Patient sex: M
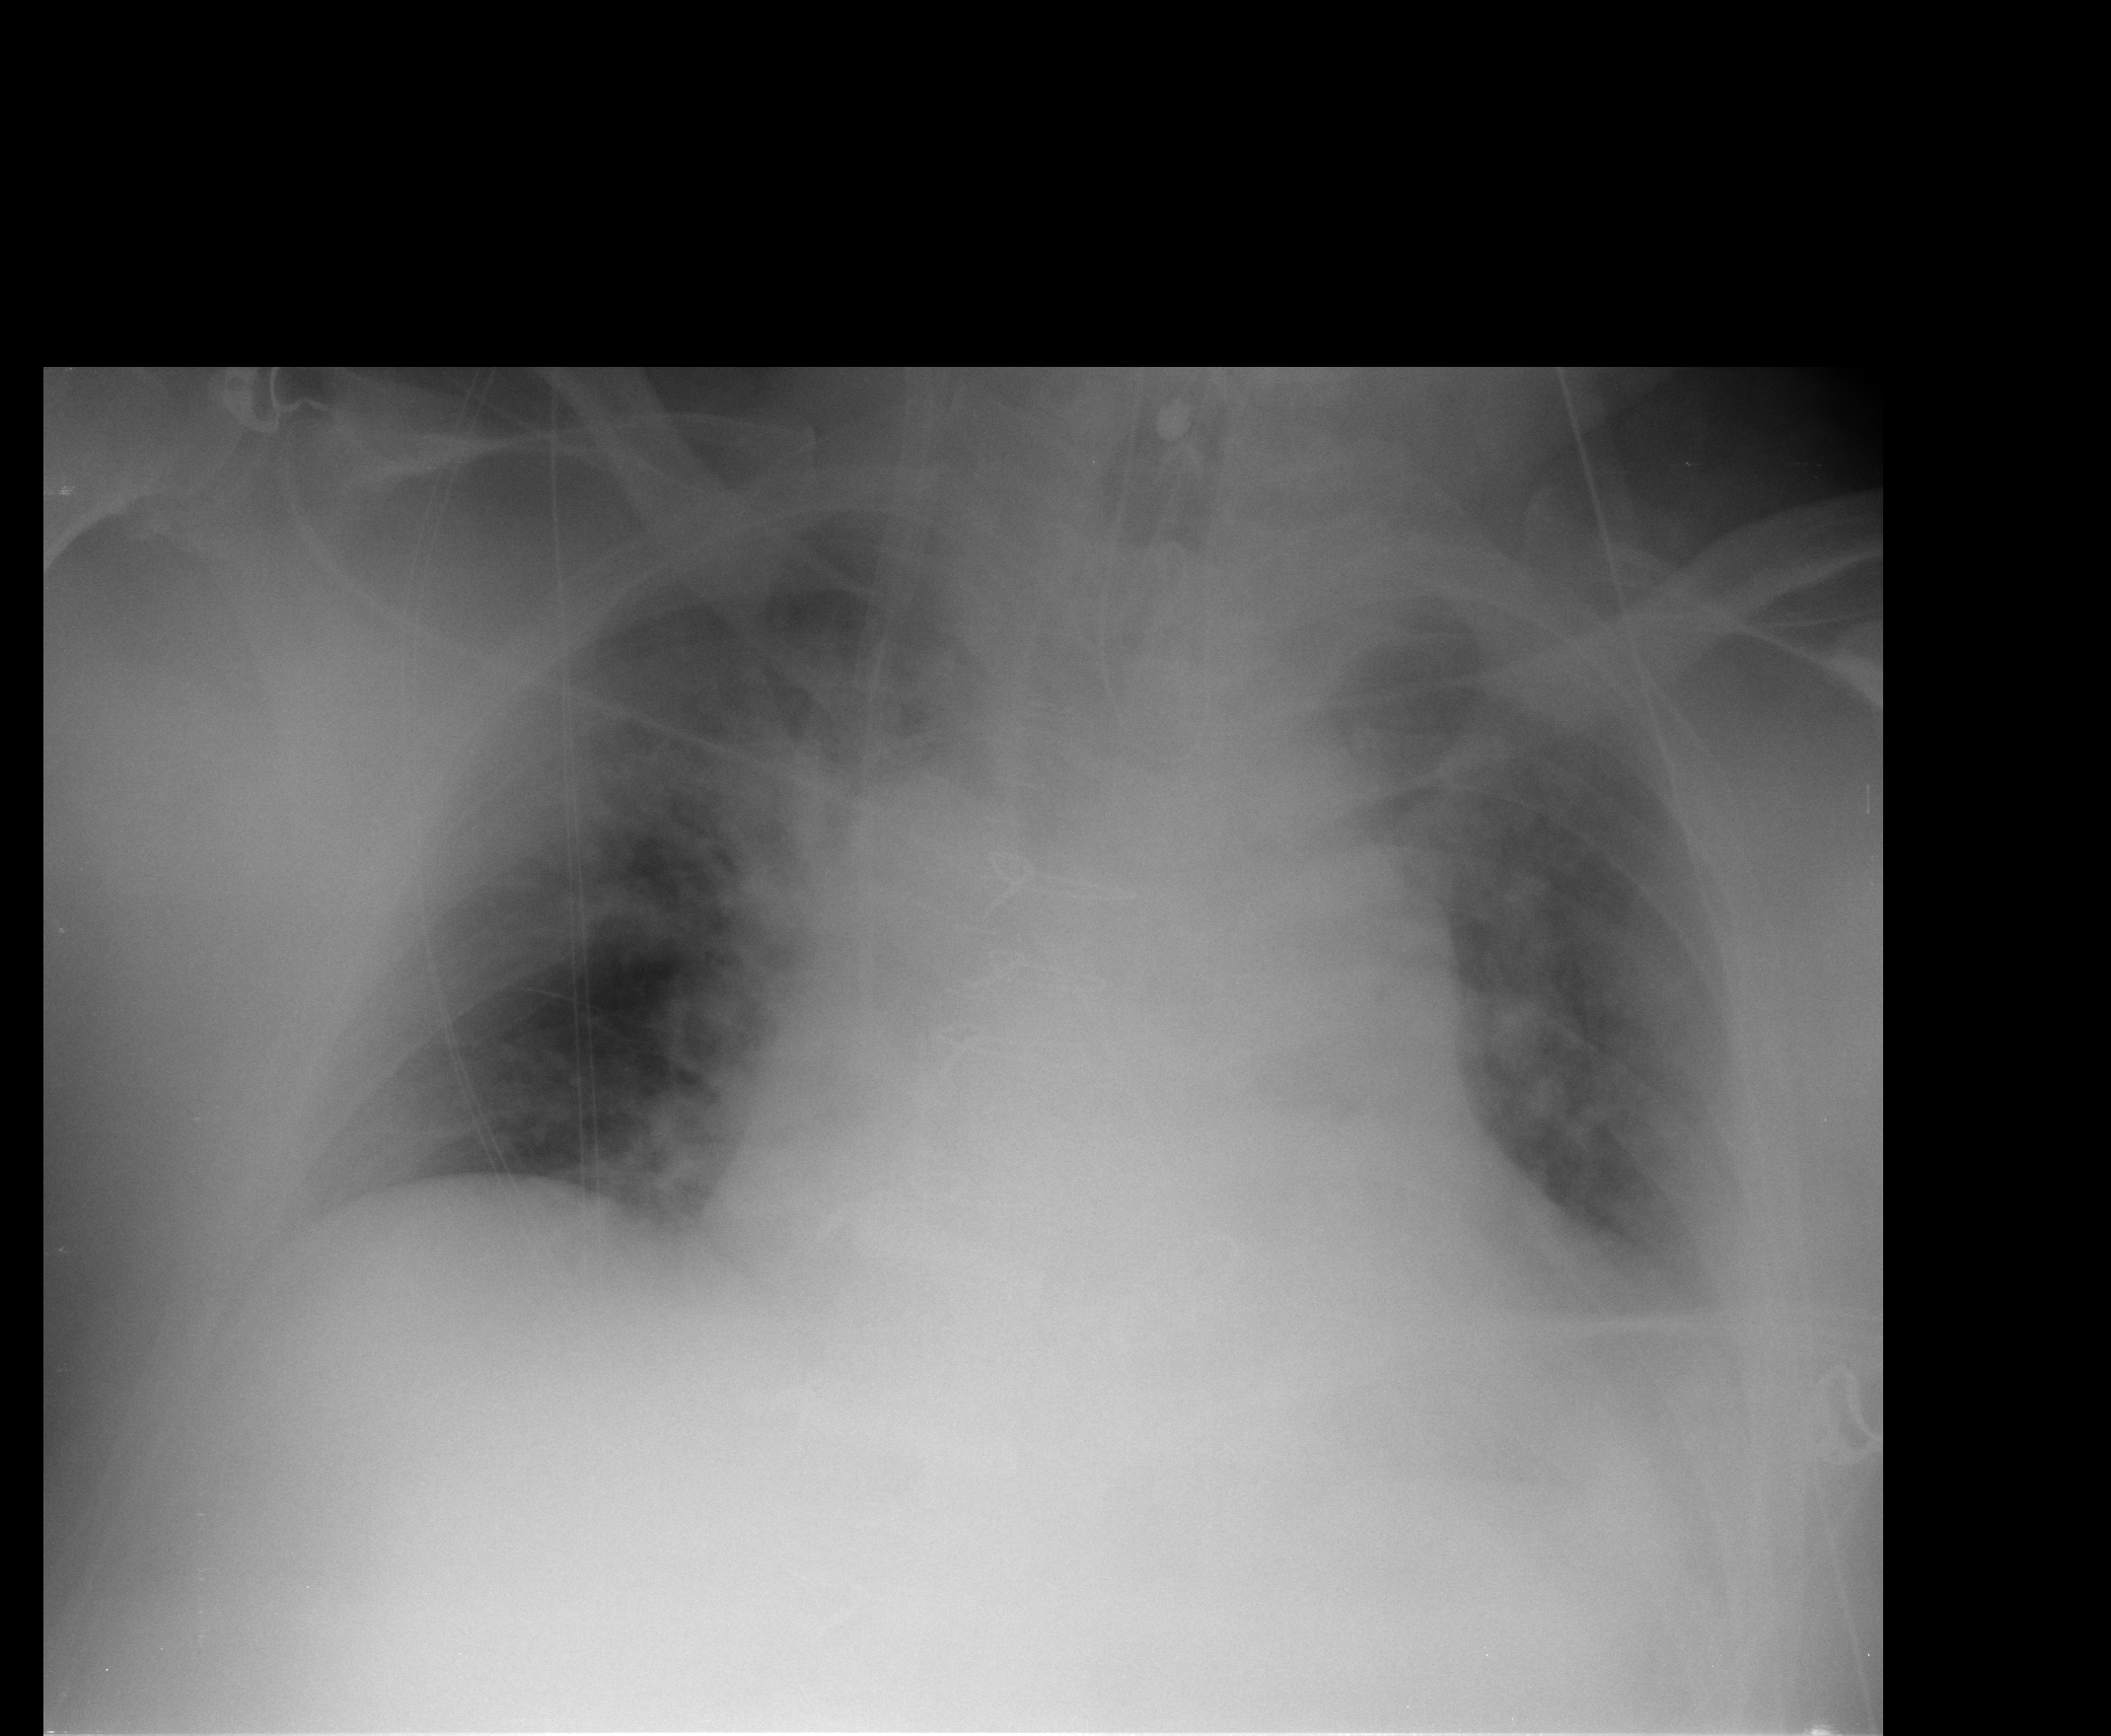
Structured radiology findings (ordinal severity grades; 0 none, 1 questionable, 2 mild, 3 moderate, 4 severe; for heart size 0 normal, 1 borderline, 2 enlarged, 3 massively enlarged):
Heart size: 2
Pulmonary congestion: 2
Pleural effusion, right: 0
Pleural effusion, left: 0
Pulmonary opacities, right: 1
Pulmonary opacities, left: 0
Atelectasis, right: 0
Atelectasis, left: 2